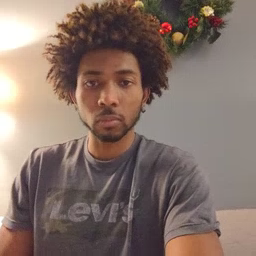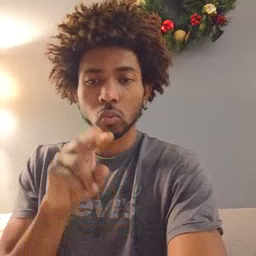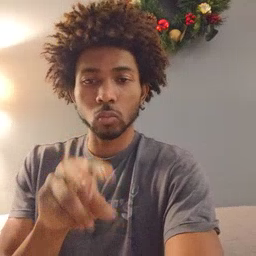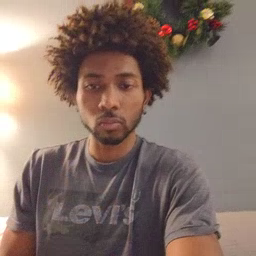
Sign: look